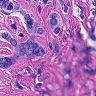
Metastatic tissue present: yes